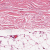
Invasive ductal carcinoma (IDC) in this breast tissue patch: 0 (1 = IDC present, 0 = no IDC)